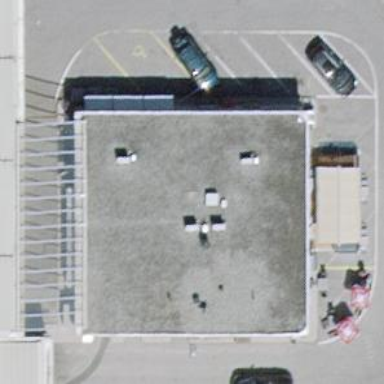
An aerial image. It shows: Convenience shop.